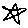
Label: star